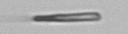
Label: fiber